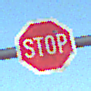
Verkehrszeichen: Stop
Umgebung: Outdoor, Nature
Tageszeit: SunriseSunset
Wetter: Clear
Licht: Natural
Jahreszeit: NotSpecified
Kontrast: HighContrast